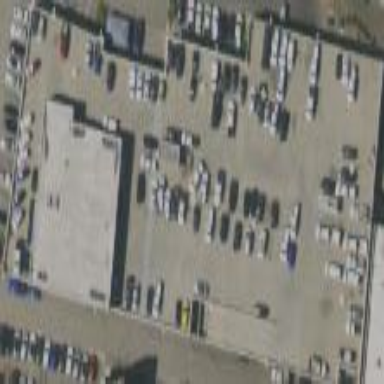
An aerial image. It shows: Commercial building used for car-related activities.